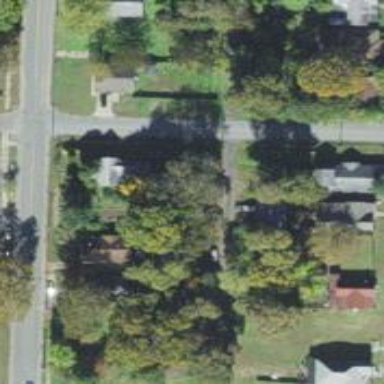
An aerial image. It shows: Alley classified as service road.